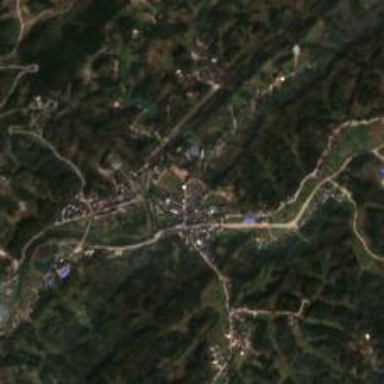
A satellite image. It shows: Ethnic township within town.